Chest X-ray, PA view. Patient: 55 years old, sex M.
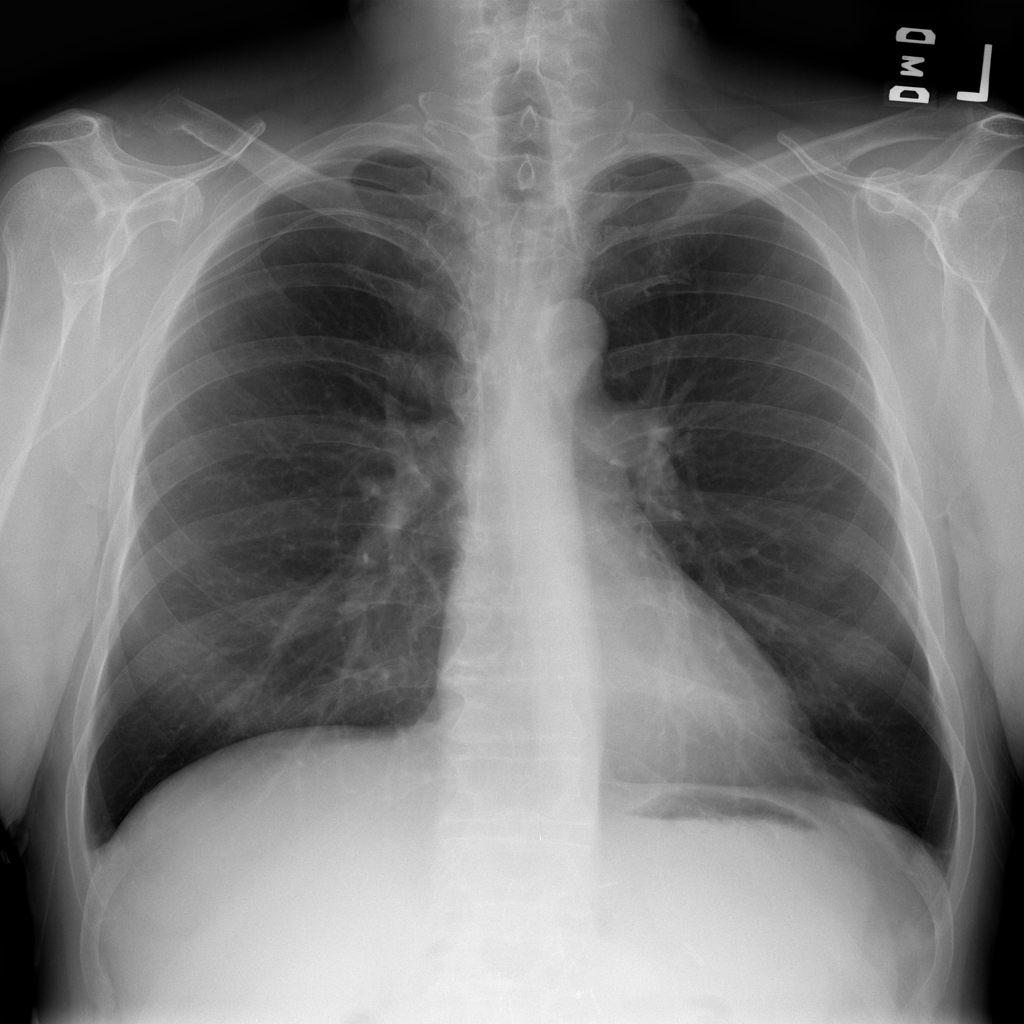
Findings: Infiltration